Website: macys
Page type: delivery-shipping
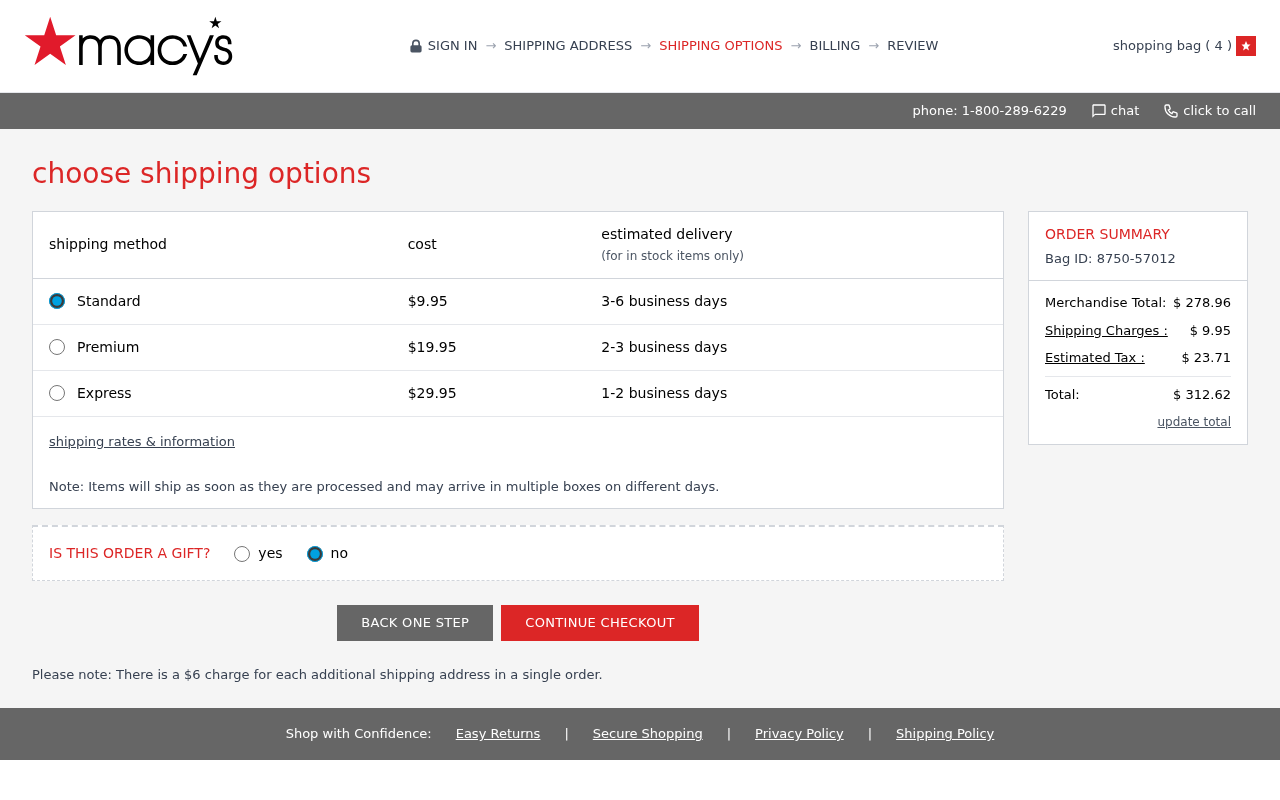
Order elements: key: ORDER_NUM_ITEMS
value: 4
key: ORDER_SHIPPING_COST
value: $ 9.95
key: ORDER_SHIPPING_COST
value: $9.95
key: ORDER_ID
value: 8750-57012
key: ORDER_SUBTOTAL
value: $ 278.96
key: ORDER_TAX
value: $ 23.71
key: ORDER_TOTAL
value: $ 312.62